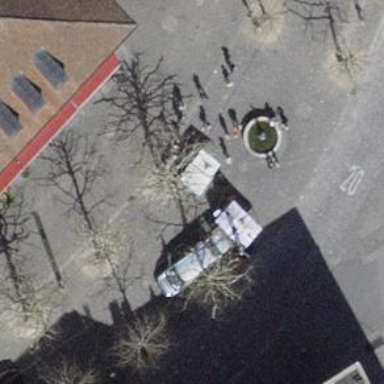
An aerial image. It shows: Brown bench in the vicinity.